Field crop: tomato
Growth stage: 1
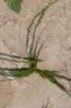
Species: cyperus